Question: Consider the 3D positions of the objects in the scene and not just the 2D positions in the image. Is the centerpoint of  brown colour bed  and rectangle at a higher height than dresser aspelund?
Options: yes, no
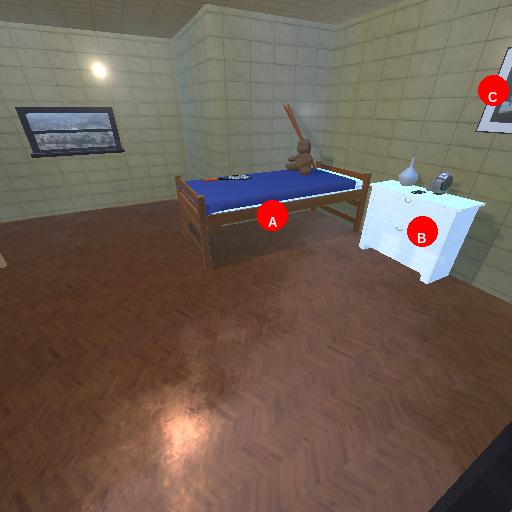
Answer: yes